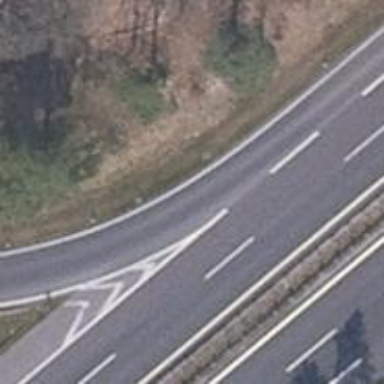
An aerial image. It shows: Motorway junction.